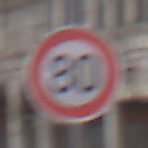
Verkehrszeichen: Geschwindigkeit80
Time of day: SunriseSunset
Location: Outdoor (Urban)
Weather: PartlyCloudy
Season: NotSpecified
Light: Natural